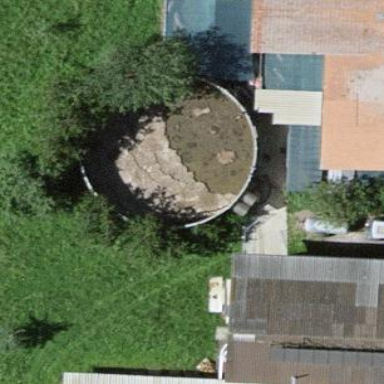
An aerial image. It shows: Storage tank that is man-made.